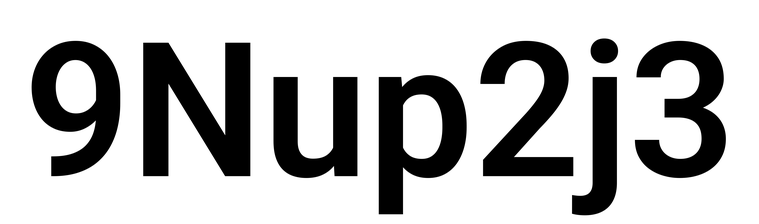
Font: Roboto_SemiBold